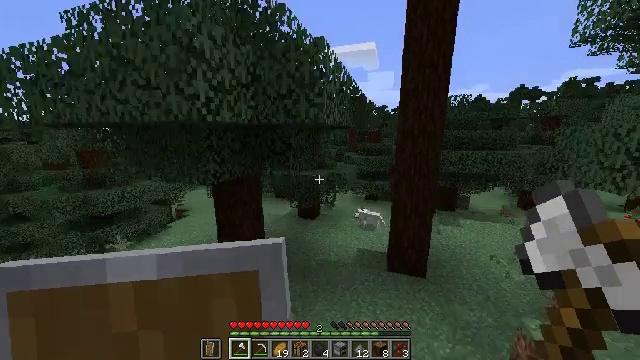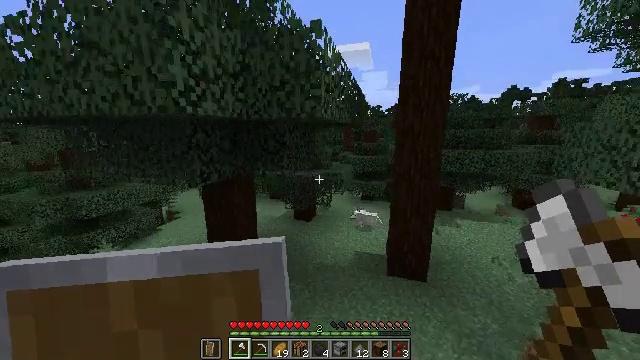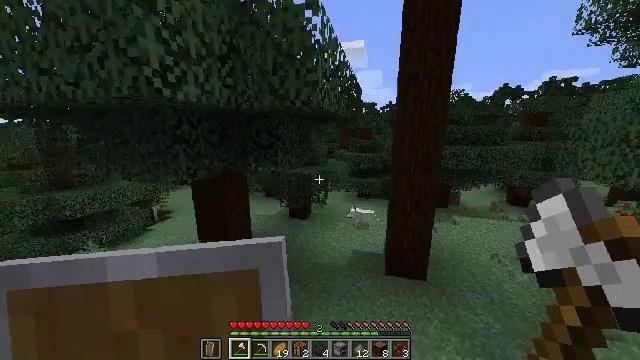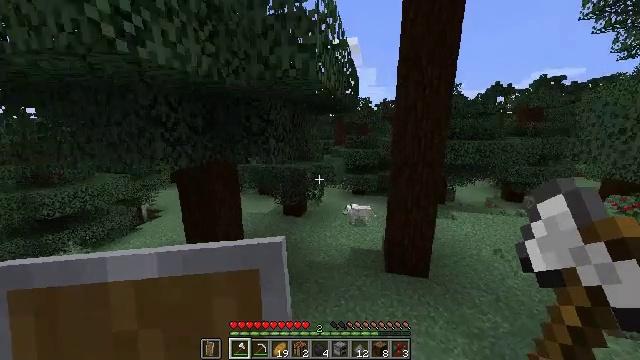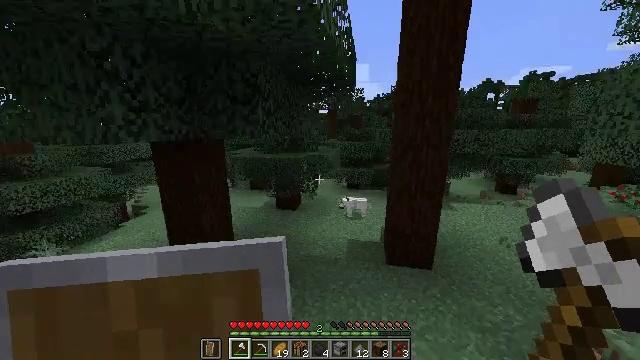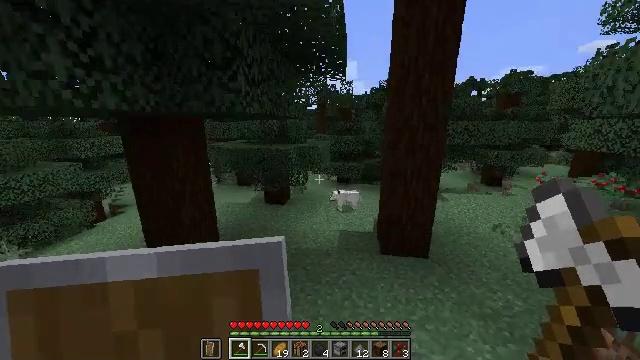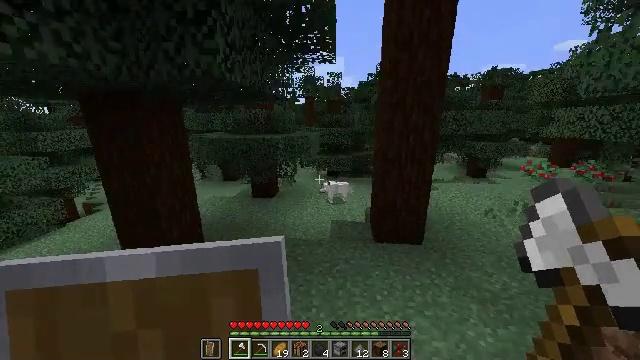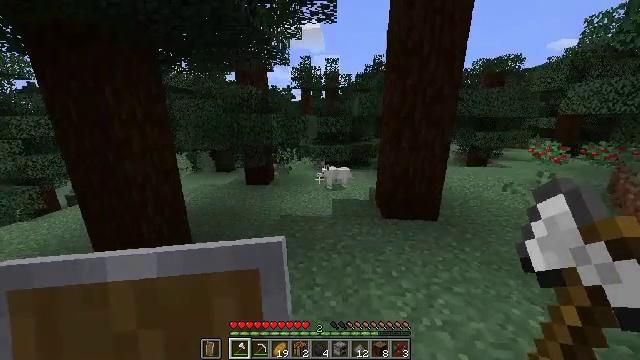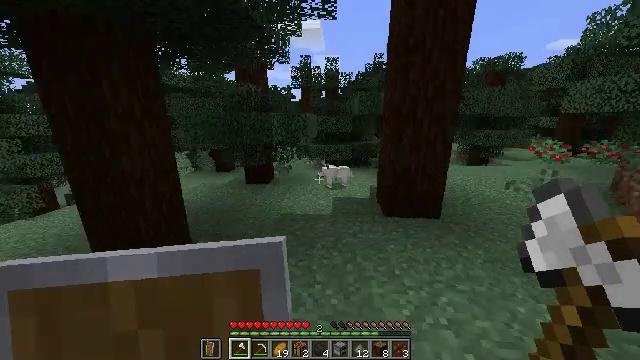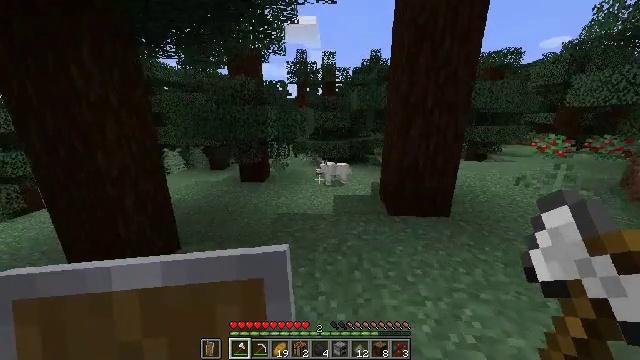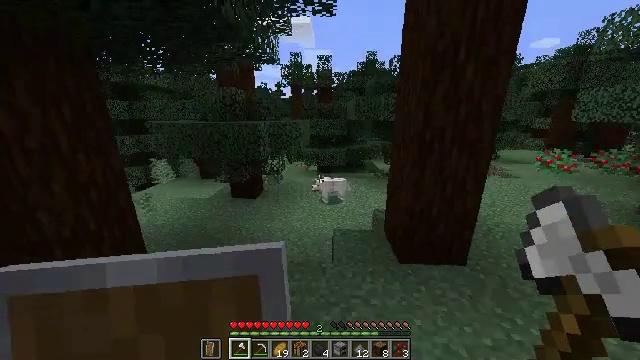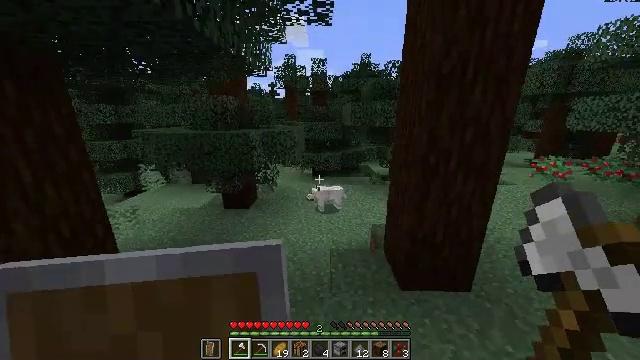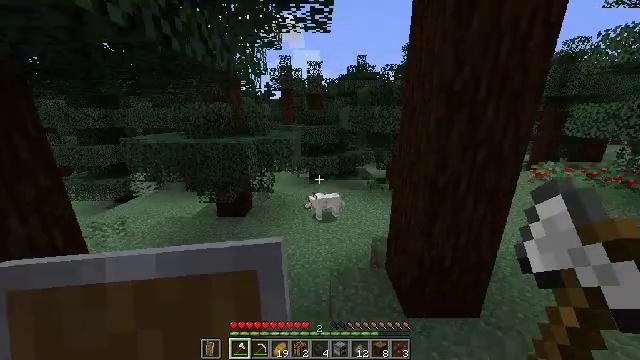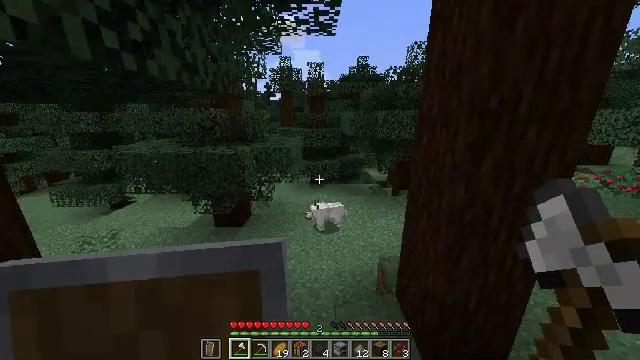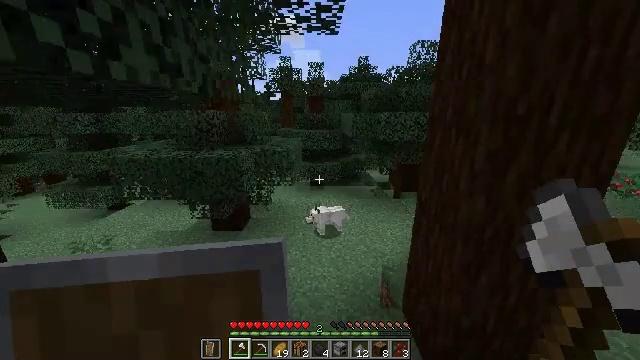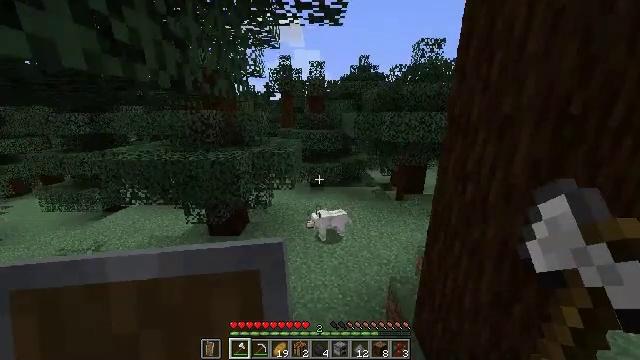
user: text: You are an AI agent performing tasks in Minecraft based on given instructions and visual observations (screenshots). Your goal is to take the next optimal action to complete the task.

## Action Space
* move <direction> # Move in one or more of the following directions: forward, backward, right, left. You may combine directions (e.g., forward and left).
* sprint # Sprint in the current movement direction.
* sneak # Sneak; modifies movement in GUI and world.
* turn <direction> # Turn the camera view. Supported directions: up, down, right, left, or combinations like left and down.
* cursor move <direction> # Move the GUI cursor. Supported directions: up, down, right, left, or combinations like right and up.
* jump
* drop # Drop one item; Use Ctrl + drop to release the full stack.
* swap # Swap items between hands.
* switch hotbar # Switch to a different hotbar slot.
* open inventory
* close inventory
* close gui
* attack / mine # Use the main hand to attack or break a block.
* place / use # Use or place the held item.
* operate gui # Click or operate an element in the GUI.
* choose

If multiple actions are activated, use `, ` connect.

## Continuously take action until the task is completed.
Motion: motion action
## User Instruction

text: Gather sweet berries from the bush.
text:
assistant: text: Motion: move forward, sprint, turn right, jump
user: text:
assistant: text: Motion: move forward, sprint, turn right, jump
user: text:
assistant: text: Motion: move forward, sprint, turn right, jump
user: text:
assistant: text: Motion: move forward, sprint, turn right, jump
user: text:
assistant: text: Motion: move forward, sprint, turn right, jump
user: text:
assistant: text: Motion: move forward, sprint, turn right, jump
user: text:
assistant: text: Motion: move forward, sprint, turn right, jump
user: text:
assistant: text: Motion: move forward, sprint, jump
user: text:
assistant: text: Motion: move forward, sprint, turn right, jump
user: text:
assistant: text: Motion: move forward, sprint, turn right, jump
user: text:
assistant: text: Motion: move forward, sprint, turn right, jump
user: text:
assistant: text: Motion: move forward, sprint, turn right, jump
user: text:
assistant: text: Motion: move forward, sprint, jump
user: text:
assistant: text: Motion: move forward, sprint, jump
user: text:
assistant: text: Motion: move forward, sprint, jump
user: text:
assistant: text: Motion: move forward, sprint, turn right, jump
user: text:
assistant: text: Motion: move forward, sprint, turn right, jump
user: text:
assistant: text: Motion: move forward, sprint, jump
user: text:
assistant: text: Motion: move forward, sprint, turn right, jump
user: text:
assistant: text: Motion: move forward, sprint, turn right, jump
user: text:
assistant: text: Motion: move forward, sprint, turn right, jump
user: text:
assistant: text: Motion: move forward, sprint, turn right, jump
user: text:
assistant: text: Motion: move forward, sprint, turn right, jump
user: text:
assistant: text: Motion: move forward, sprint, turn right, jump
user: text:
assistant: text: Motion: move forward, sprint, turn right, jump
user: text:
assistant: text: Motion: move forward, sprint, turn right, jump
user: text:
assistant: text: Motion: move forward, sprint, turn right, jump
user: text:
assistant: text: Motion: move forward, sprint, turn right, jump
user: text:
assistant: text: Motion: move forward, sprint, turn right, jump
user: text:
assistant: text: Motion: move forward, sprint, turn right, jump